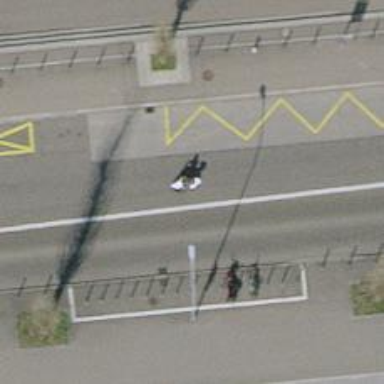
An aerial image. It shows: Tertiary road with asphalt surface. It features cycle track on both sides.